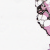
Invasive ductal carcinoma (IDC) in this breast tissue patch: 0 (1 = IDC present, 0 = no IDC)